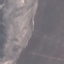
Land use / land cover class: HerbaceousVegetation